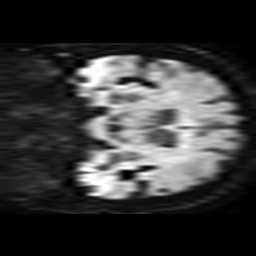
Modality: TRACE
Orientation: coronal
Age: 74
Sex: female
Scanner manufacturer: philips
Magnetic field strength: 3 T
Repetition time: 4.653 s
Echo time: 0.07459 s